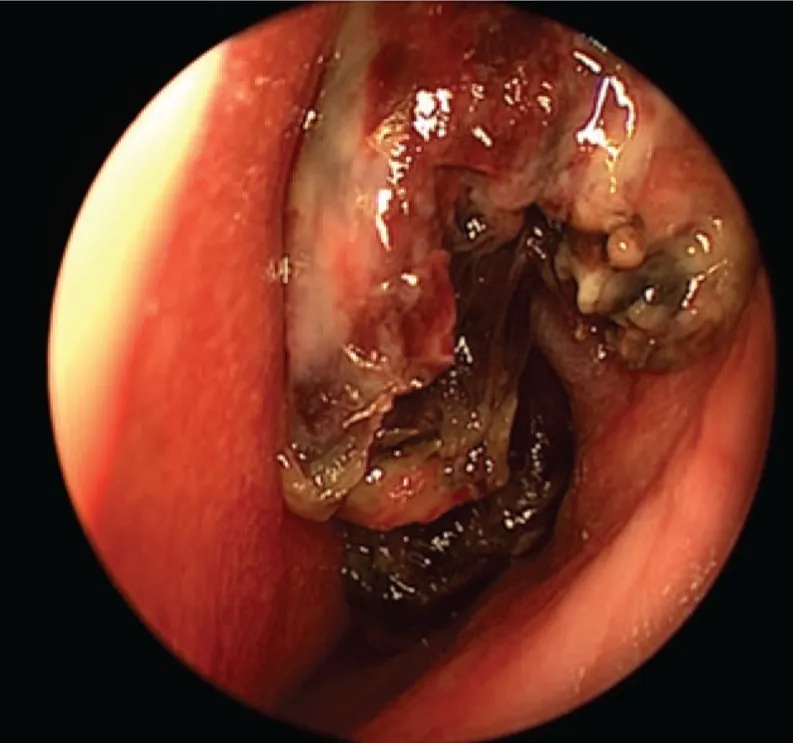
Erosive necrosis and defects (due to the preoperative biopsy) can be seen in the anterior segment of the tumor.
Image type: endoscopy (gi_endoscopy)